Question: I would like to combine information on two tables in power BI, with a filtering option.
I've tried making a new table merging the two tables together to no avail.
I have one table "Table1" that has multiple types of something, if i filter that table to just one type, I would like to see all the 'cases' associated with that type.
I am trying to get those associated cases to be the first column of the new table. Then I'd like to use the 'Key' from table1 to get an associated 'name' to use as the header row.
Then I'd like to fill the table with the 'values' of table 1.
That sounds very confusing and, for me at least, it is. I have a diagram to try and help describe my situation.

Any help would be awesome! I can not figure this out.
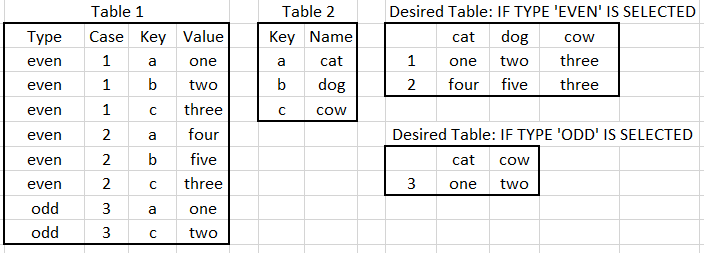
Answer: Go to 'Edit Queries > Merge Queries > Merge Queries As New' and merge the two tables:
<URL>
Then expand the table. It should look like this:
<URL>
Now select the column 'Name' and go to 'Transform > Pivot Column'.
As column Values use 'Value' and select the option 'Dont Aggregate'.
<URL>
As next step go to 'Home > Group By':
<URL>
Close and apply. Put a table into your report and a filter and check the reults:
Even:
<URL>
Odd:
<URL>